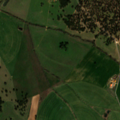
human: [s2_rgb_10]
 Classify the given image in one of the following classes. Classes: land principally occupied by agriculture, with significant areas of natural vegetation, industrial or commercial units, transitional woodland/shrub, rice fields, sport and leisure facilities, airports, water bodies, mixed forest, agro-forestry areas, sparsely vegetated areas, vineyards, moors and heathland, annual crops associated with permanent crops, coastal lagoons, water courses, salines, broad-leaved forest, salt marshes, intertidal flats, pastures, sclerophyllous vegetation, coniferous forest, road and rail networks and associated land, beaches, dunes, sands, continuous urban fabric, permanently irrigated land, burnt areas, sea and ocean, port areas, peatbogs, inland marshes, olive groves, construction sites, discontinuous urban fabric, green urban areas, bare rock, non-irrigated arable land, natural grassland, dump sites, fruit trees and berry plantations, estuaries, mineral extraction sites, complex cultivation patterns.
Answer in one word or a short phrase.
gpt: non-irrigated arable land, permanently irrigated land, agro-forestry areas